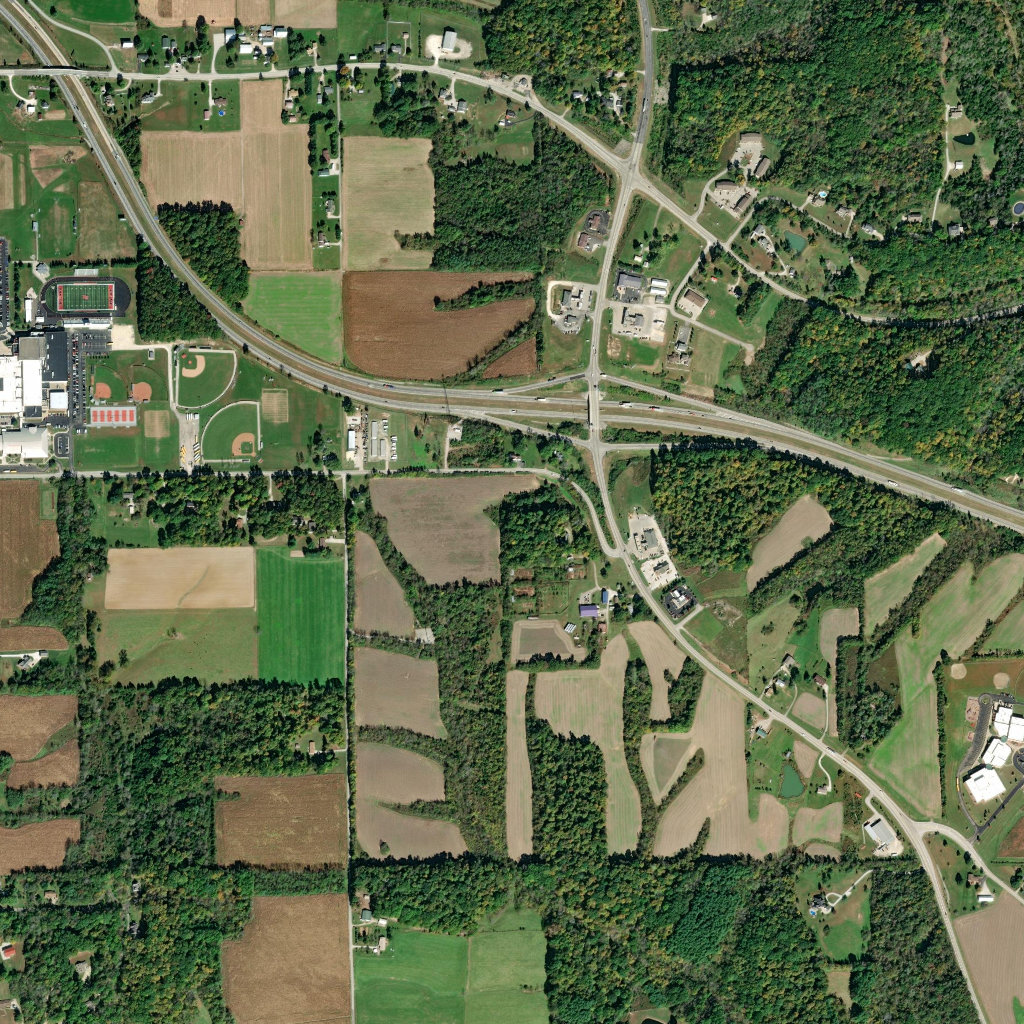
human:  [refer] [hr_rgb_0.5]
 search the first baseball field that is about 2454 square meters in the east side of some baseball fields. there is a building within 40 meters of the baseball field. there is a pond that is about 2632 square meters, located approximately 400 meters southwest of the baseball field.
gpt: <box>[[95, 64, 98, 67, 0]]</box>